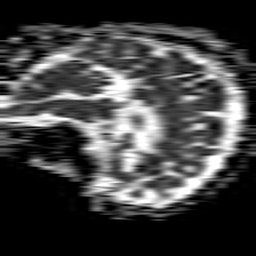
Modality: ADC
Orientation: sagittal
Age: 69
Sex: male
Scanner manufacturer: philips
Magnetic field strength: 1.5 T
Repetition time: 4.6 s
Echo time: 0.08631 s